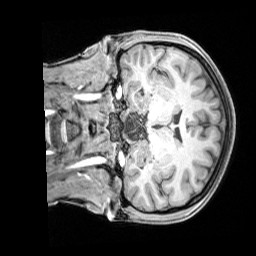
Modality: T1w
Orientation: coronal
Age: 28
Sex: female
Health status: healthy
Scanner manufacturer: siemens
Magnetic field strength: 3 T
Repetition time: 1.65 s
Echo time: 0.00182 s